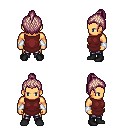
a pixel art fantasy rpg character, male body template, human, tanned skin, maroon tunic, metal pants, white blonde short topknot hairstyle, white cloth bracers, black shoes, four views (front, back, left, right), 2x2 character sprite sheet, small pixel art, hard edges, no anti-aliasing